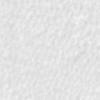
Label: no_change